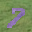
Label: 7